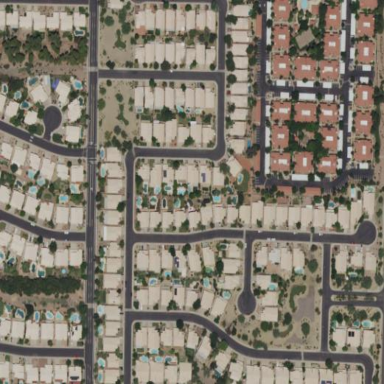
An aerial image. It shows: Residential area consisting of single-family homes.